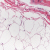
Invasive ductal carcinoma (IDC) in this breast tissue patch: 0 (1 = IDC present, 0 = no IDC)